Question:
Trying to find out the active email / id of the user logged into Windows 8 with a Microsoft Account, assuming it is not a local account they are authenticated as.
- - <URL>
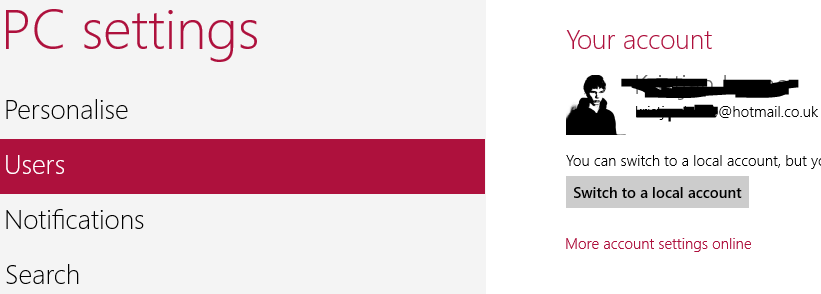
Answer: Warning: undocumented behavior begins. this code can break any time Microsoft pushes a Windows Update.
when your user token is created a group named "Microsoft Account\YourAccountId" is added to the user token. You can use it to find the active user's Microsoft Account.
undocumented behavior ends
The API to list the current user's group names are :
- - -
It is much easier to write an example using System.Security.Principal classes:
'''
public static string GetAccoutName()
{
var wi= WindowsIdentity.GetCurrent();
var groups=from g in wi.Groups
select new SecurityIdentifier(g.Value)
.Translate(typeof(NTAccount)).Value;
var msAccount = (from g in groups
where g.StartsWith(@"MicrosoftAccount")
select g).FirstOrDefault();
return msAccount == null ? wi.Name:
msAccount.Substring(@"MicrosoftAccount".Length);
}
'''